Question: I am trying to select serialized data from a table using the following query.
The table looks like this:
'''
$dbConn = db_connect();
$dbConn->set_charset("utf8");
$stmt = $dbConn->prepare("
SELECT data
FROM wp_vfb_pro_entries
WHERE entries_id = 1
");
$stmt->execute();
$stmt->bind_result($raw_data);
$stmt->fetch();
$stmt->close();
var_dump($raw_data);
'''
'var_dump' always returns 'string(0) ""' when I try to select from the 'data' column. If I try to select anything else it works, but for some reason, selecting the 'data' column returns nothing.
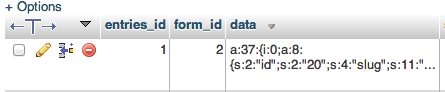
Answer: You don't need to use '->prepare()' here. That's only when you want to use parameterized queries.
Since your ID is hard-coded in your query, you can just do '->query()'.
'''
$result = $dbConn->query('
SELECT data
FROM wp_vfb_pro_entries
WHERE entries_id = 1
');
$row = $result->fetch_assoc();
$raw_data = $row['data'];
'''